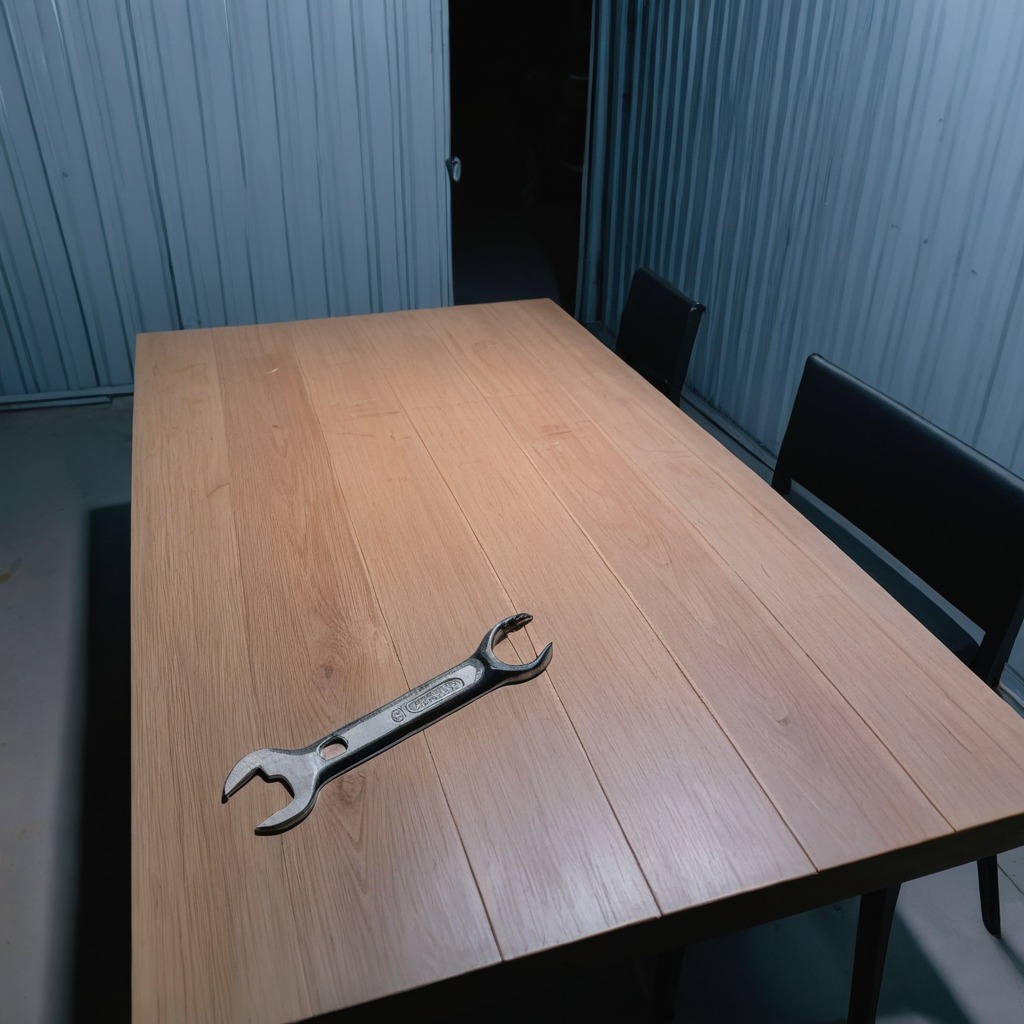
An wrench is lying on the table.